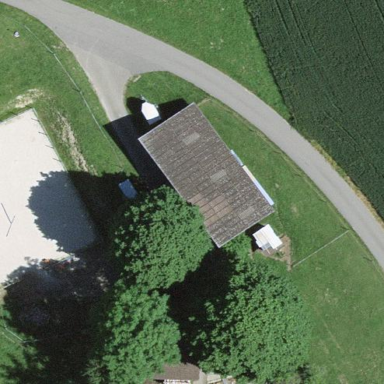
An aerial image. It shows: Shed.